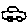
Label: car